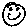
Label: smiley face